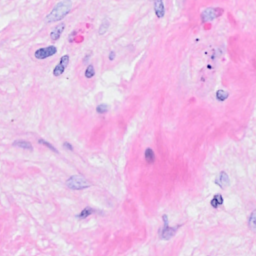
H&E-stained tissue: Breast